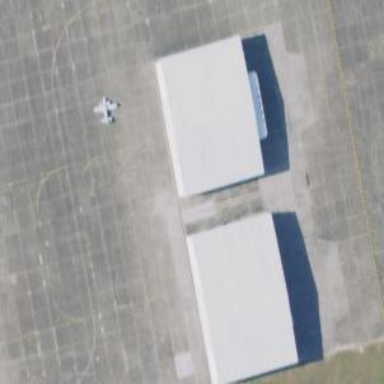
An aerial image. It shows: Hangar building.